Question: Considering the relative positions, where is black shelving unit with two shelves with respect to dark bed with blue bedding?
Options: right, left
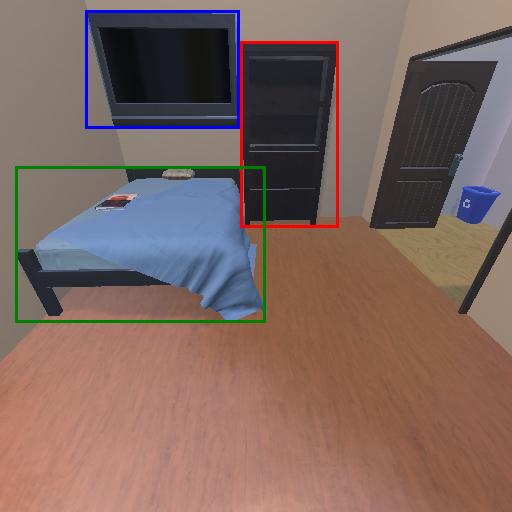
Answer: right